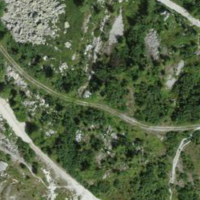
EUNIS habitat code: 31
Species observed at this site:
Chamaenerion fleischeri